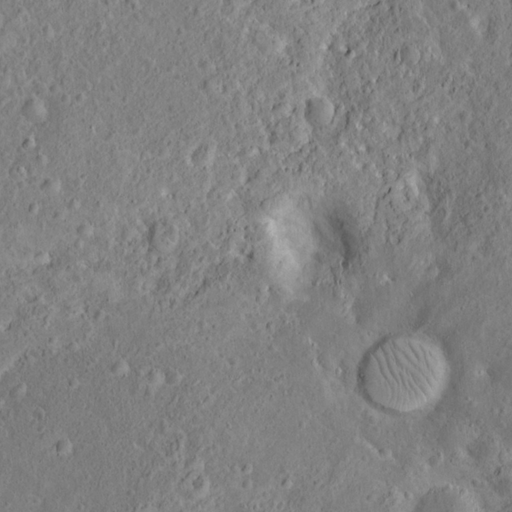
Classes present: Background, Cone